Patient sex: M
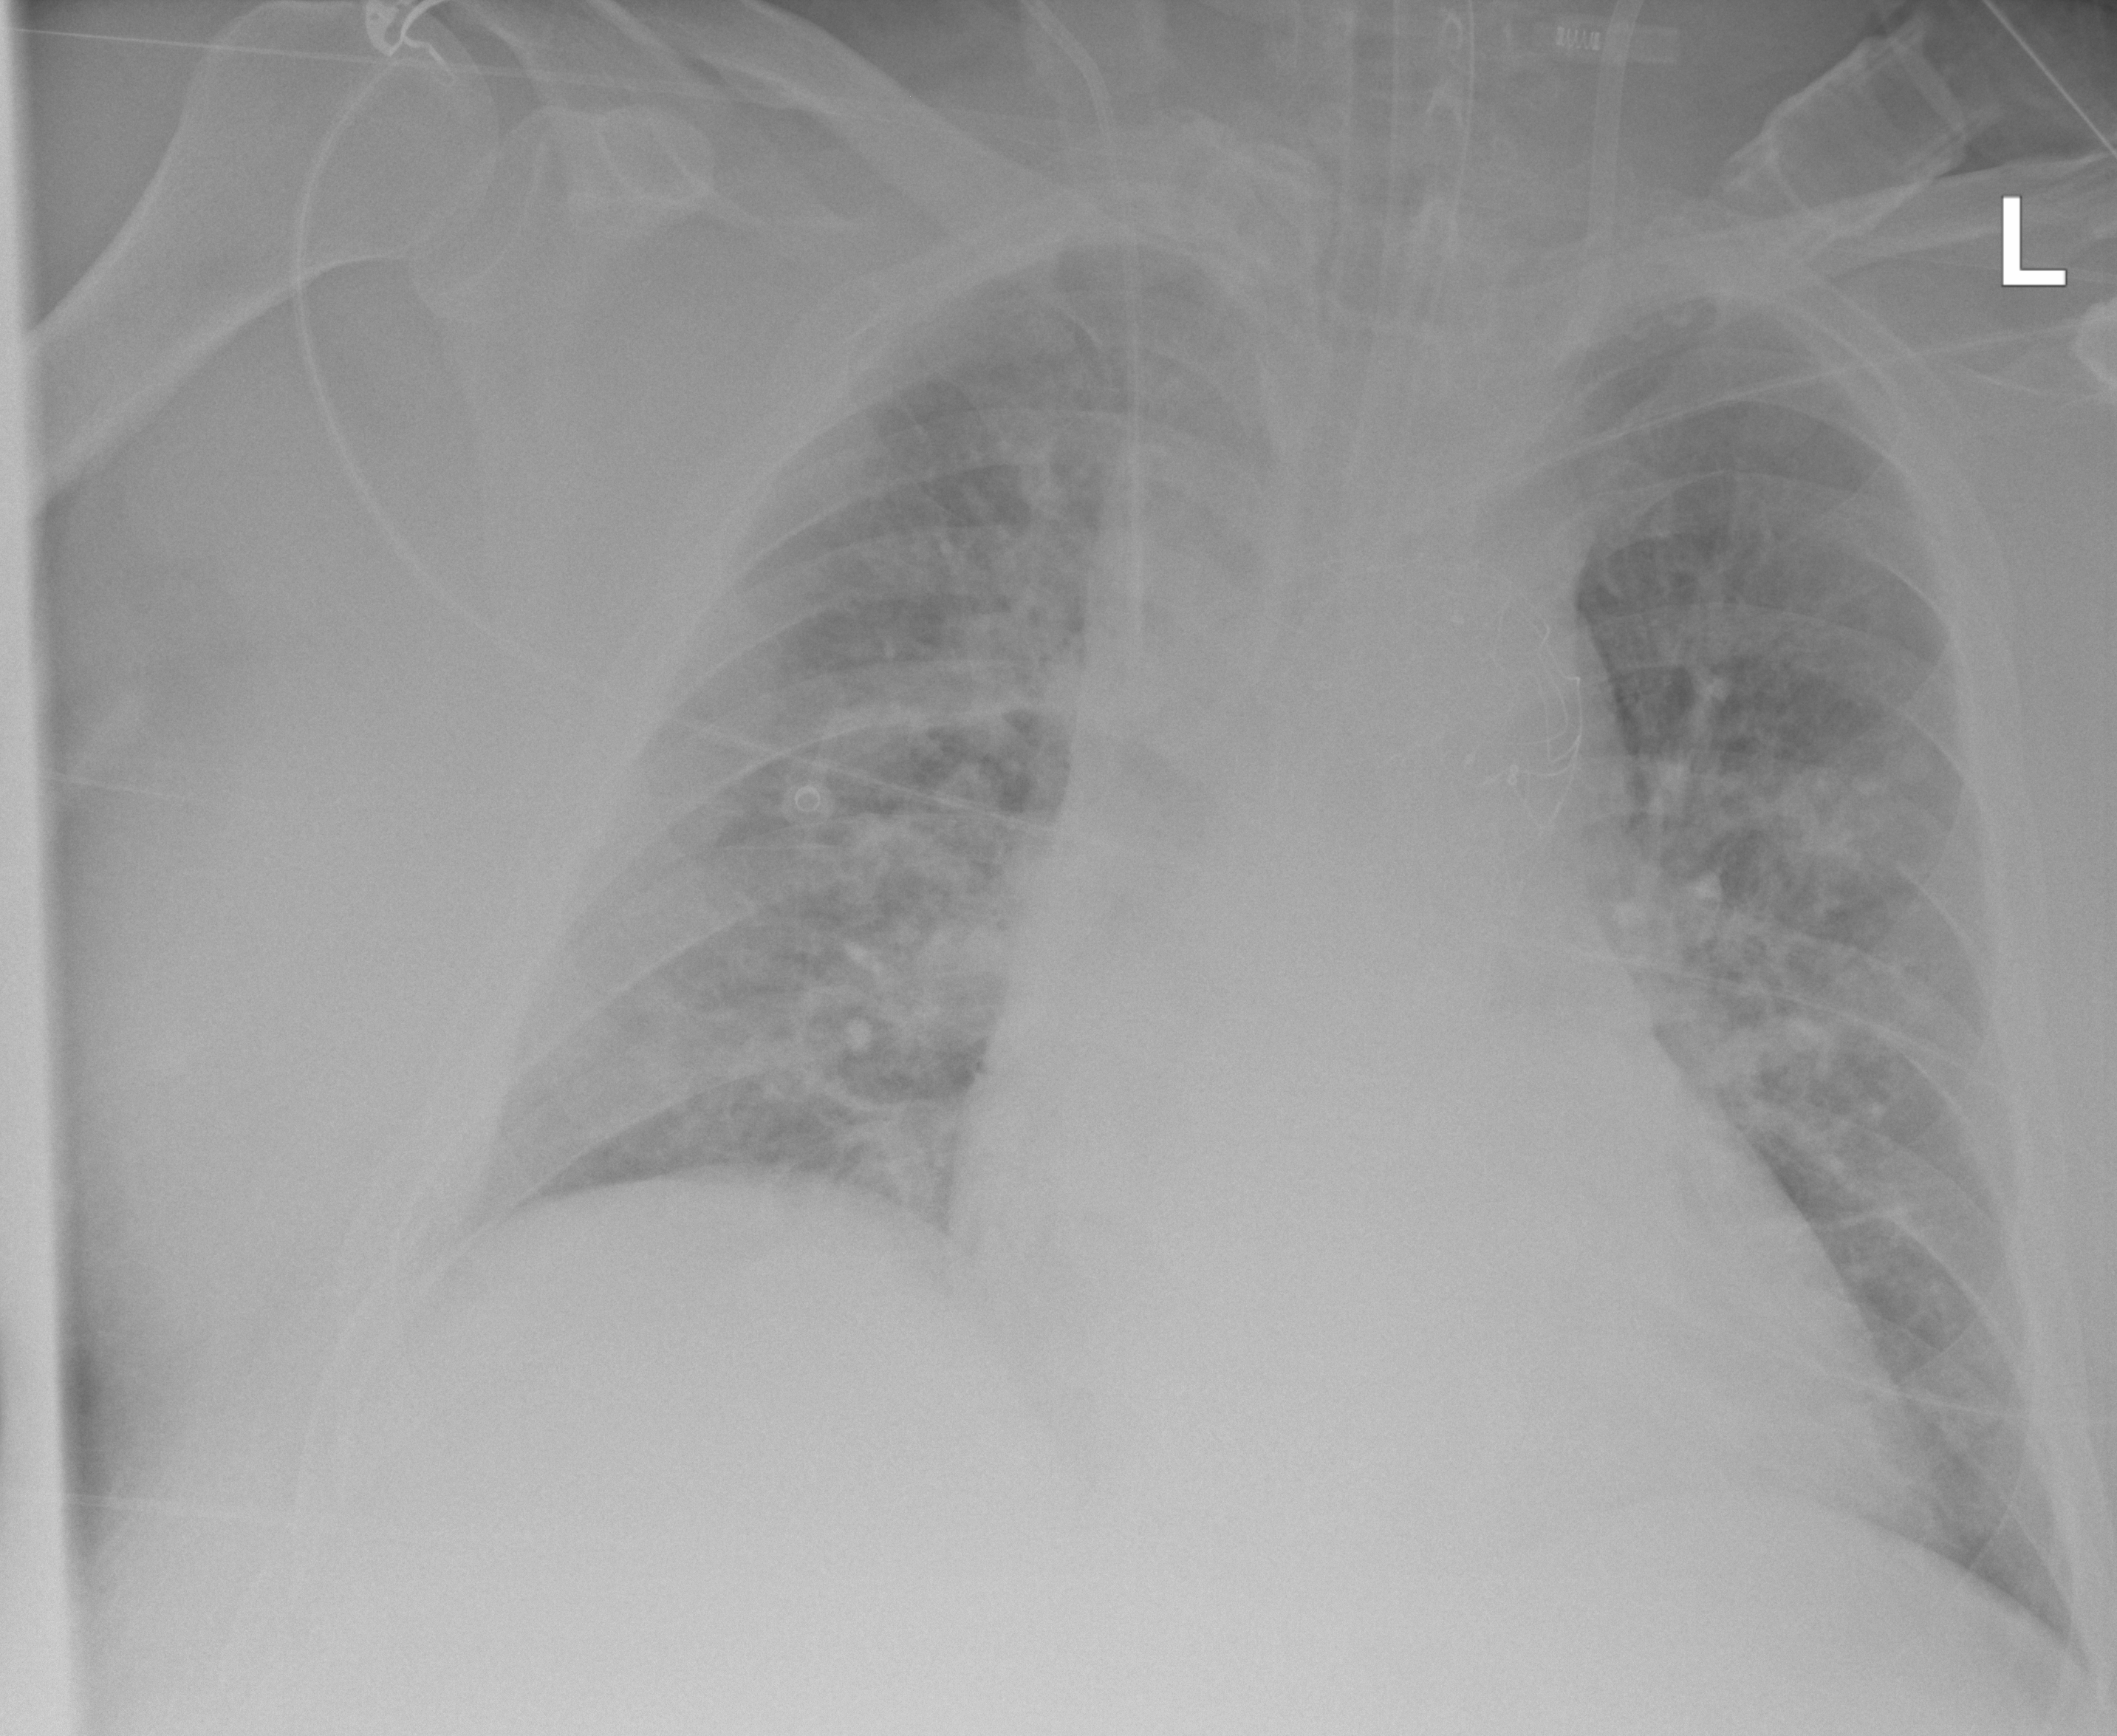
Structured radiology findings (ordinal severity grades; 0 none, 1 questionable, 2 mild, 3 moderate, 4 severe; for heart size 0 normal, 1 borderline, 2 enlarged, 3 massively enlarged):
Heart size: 3
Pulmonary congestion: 2
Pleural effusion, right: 0
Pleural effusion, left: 0
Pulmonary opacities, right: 2
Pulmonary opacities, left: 2
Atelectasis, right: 2
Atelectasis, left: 0